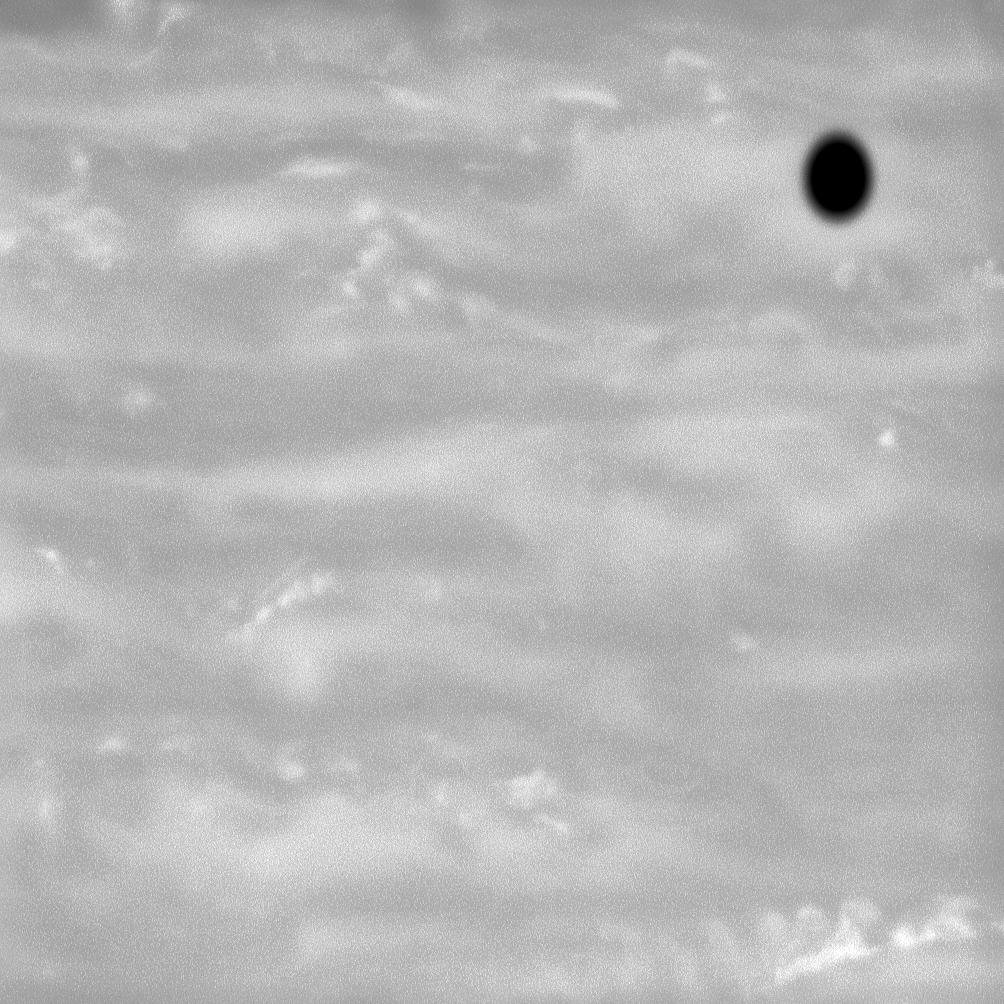
A Shadow Amid the Storms Saturn, Cassini-Huygens